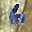
Label: 6